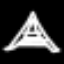
Label: The Eiffel Tower